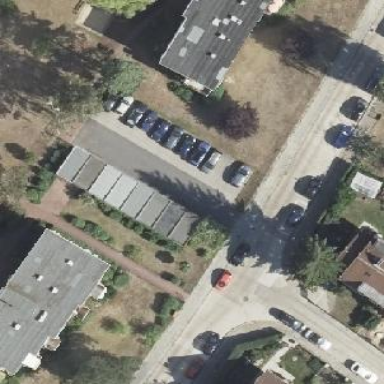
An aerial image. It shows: Group of garages.